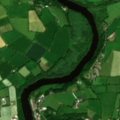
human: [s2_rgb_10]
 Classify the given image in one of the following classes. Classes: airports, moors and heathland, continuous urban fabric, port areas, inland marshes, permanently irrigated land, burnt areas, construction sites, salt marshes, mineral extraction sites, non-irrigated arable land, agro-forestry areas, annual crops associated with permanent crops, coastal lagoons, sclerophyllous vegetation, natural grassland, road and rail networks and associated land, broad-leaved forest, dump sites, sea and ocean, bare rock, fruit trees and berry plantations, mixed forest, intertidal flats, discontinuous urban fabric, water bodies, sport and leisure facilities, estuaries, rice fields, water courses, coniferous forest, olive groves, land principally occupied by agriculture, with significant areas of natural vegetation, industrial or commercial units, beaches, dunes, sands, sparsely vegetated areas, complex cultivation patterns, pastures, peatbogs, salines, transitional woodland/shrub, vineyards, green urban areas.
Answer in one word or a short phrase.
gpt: non-irrigated arable land, pastures, broad-leaved forest, water courses